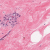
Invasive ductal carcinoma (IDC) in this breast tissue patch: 0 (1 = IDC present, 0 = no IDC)